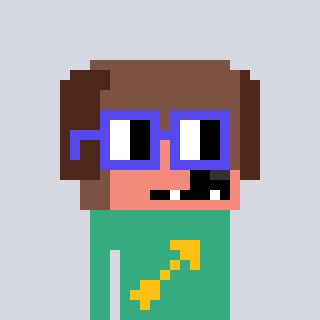
a pixel art character with square blue glasses, a dog-shaped head and a teal-colored body on a cool background